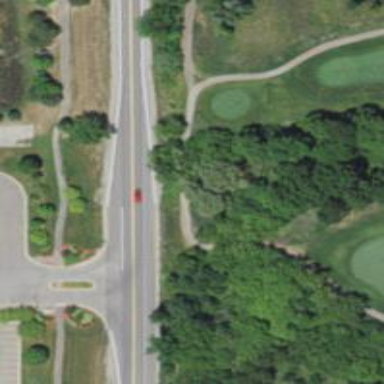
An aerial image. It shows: Path designated for golf carts.